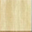
Piece: xx